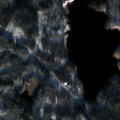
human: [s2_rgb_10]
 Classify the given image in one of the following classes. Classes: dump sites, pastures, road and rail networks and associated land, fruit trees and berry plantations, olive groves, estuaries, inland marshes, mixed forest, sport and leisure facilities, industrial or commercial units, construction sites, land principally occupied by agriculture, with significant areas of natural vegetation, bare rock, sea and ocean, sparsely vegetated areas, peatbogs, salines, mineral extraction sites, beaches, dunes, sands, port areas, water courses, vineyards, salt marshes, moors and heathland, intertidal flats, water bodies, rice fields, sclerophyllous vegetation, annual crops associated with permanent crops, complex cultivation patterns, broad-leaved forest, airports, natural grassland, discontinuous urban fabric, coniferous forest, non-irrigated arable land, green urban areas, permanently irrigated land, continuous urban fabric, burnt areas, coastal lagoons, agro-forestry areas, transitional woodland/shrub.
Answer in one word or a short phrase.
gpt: broad-leaved forest, coniferous forest, mixed forest, transitional woodland/shrub, water bodies